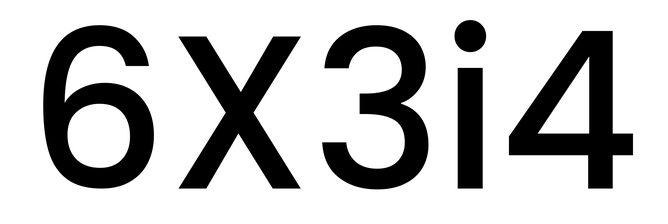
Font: Poppins-Medium